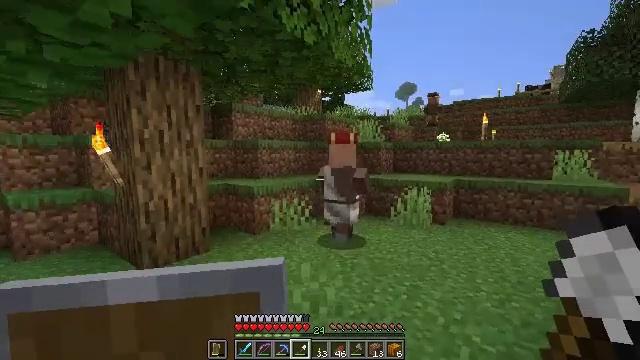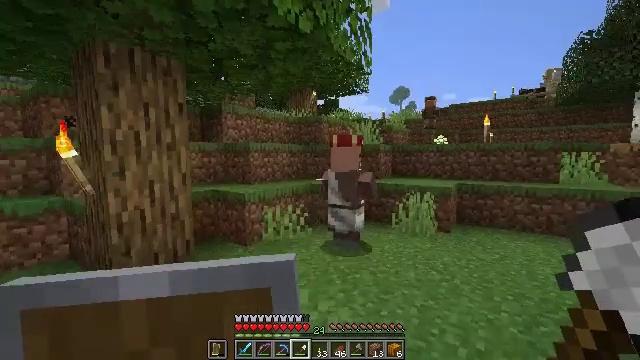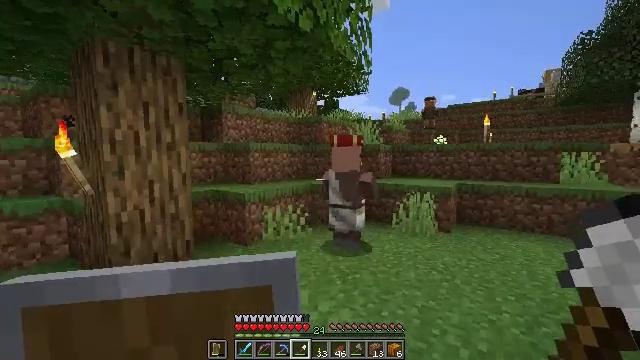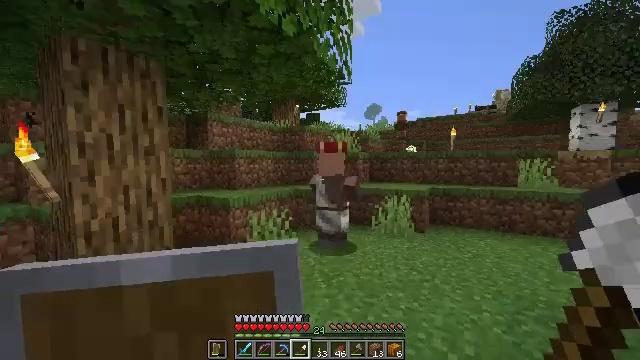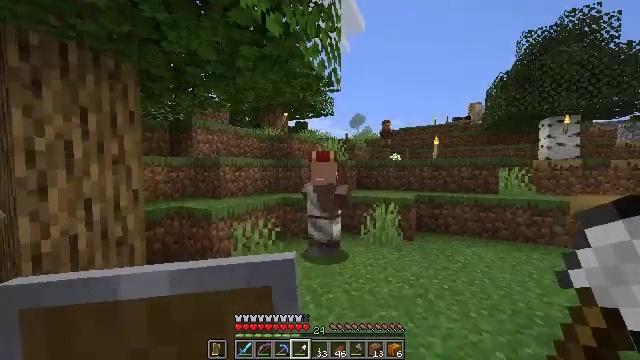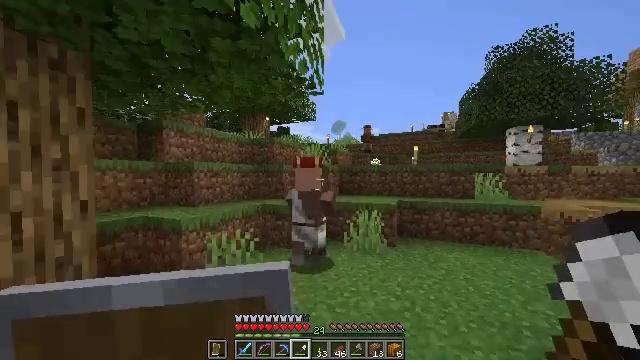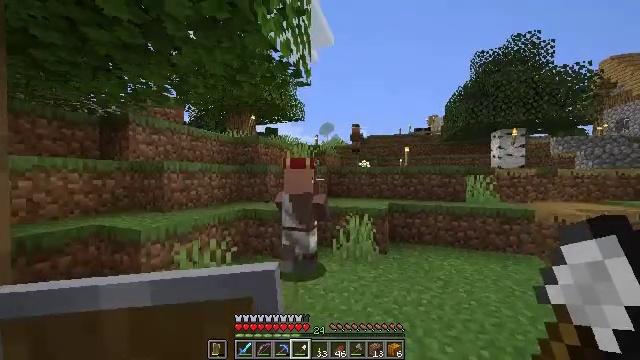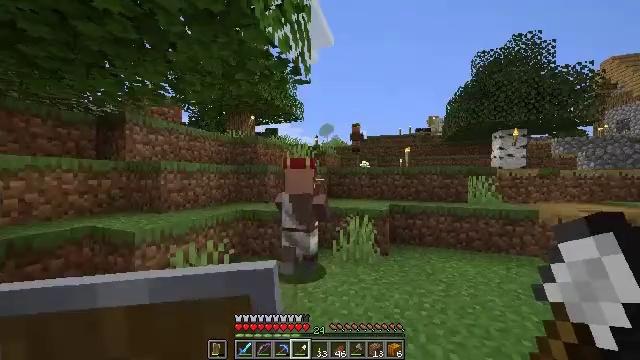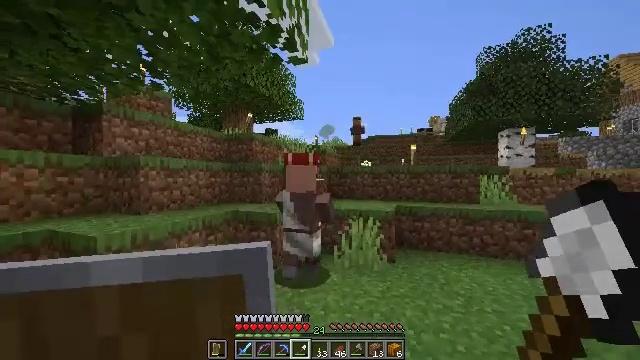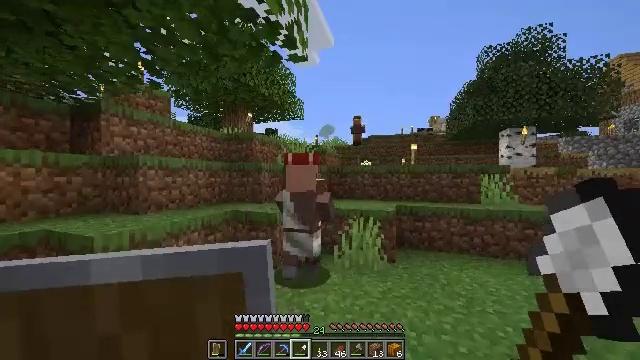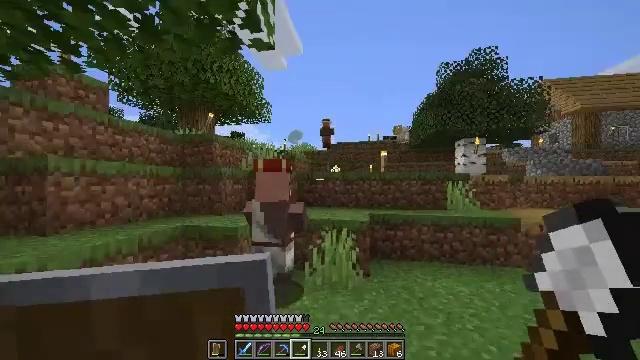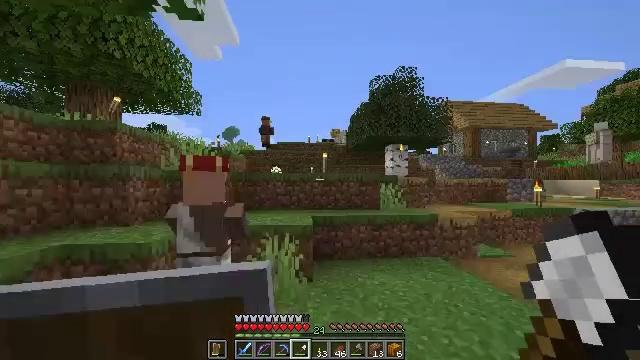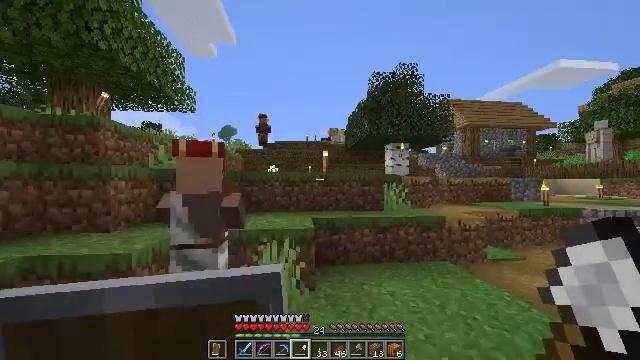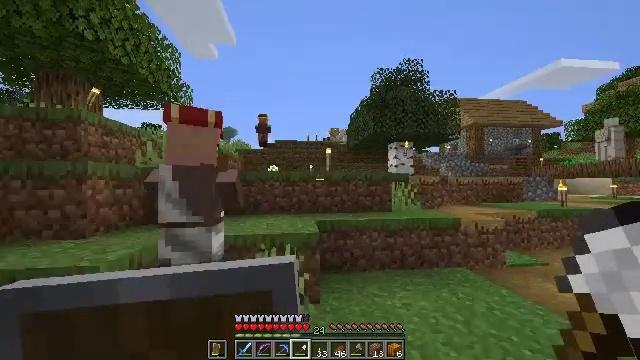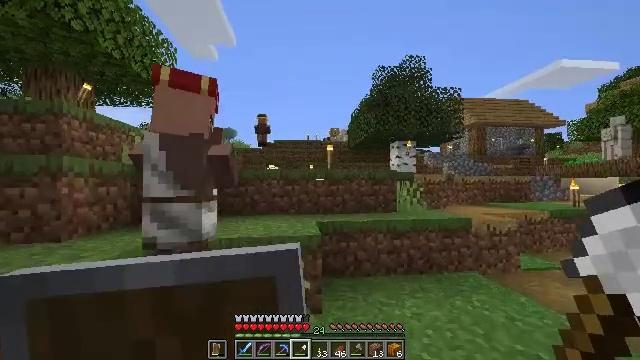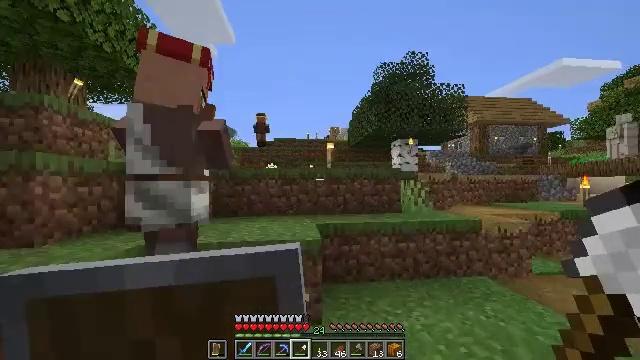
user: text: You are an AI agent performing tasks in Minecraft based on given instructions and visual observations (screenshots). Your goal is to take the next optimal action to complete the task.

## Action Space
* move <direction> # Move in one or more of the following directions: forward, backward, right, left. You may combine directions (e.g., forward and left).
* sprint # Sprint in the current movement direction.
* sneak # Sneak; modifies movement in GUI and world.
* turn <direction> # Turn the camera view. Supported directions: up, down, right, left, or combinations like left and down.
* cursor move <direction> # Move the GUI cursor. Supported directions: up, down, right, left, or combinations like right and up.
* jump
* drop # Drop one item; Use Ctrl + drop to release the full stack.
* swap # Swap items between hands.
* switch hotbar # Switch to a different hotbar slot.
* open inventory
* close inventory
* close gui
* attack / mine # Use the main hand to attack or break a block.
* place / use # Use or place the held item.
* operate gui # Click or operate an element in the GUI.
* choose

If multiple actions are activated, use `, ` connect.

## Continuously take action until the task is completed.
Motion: motion action
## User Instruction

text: Collect the pumpkin by holding left button.
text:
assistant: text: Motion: move forward, sprint, turn right
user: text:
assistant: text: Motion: move forward, sprint
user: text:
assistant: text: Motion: move forward, turn right and up
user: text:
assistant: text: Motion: move forward, turn right and up
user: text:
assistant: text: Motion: move forward, turn right and up
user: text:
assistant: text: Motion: move forward, turn right
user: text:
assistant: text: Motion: move forward
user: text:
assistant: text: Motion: move forward
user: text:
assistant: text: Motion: move forward
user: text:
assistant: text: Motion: move forward, turn right and up
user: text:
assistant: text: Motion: move forward, turn right
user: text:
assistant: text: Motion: move forward
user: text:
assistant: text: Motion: move forward, sprint
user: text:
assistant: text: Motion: move forward, sprint
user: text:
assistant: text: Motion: move forward
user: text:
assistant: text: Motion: move forward, turn left and down
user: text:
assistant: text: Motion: move forward
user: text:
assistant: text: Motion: move forward
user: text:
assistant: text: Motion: move forward, jump
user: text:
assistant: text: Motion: move forward, jump
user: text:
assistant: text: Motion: move forward
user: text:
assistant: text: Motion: move forward
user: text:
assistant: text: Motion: move forward
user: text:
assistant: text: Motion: move forward
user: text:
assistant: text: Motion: move forward
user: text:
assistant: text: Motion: move forward
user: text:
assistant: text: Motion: move forward, jump
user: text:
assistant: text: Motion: move forward, jump
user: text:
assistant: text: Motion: move forward, jump
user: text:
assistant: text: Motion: move forward